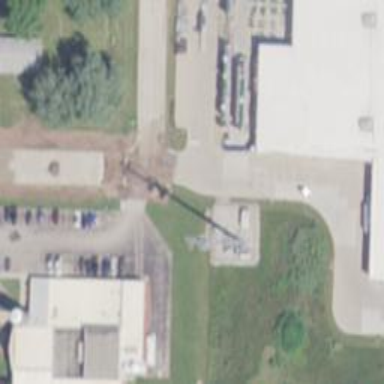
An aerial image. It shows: Transition tower mast.